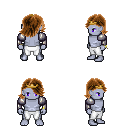
a pixel art fantasy rpg character, male body template, dark elf, purple skin, steel arm armor, white pants, brown swoop hairstyle, gold tiara, bracelets, four views (front, back, left, right), 2x2 character sprite sheet, small pixel art, hard edges, no anti-aliasing